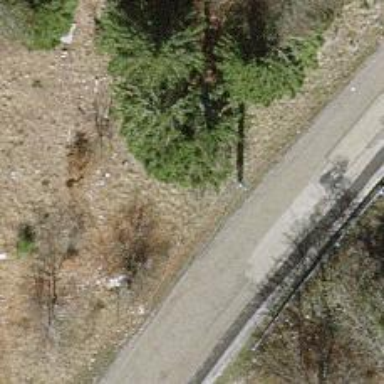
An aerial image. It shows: Power pole.